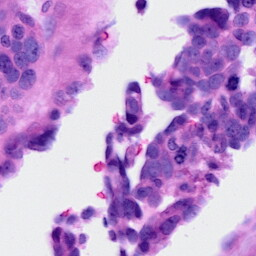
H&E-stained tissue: Ovarian